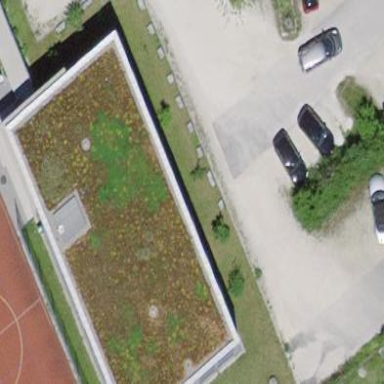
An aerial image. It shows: School building with flat roof.